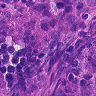
Metastatic tissue present: yes